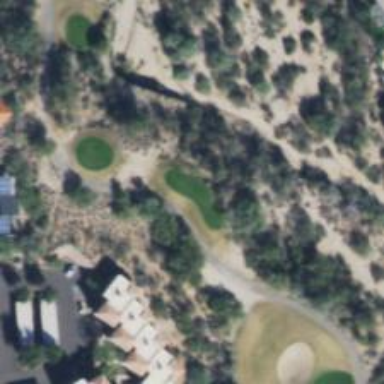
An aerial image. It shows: Golf tee.